Question: Am really new to this. I am trying to create a "Final Category" column primarily copying the values from column "Category 1" but there is a condition that if Category 1 is Financial but Category 2 is Real Estate, I have to copy Real Estate over instead.
I figured there should be a better condition statement than using this:
'''
df[ (df.Category 1=='Financials') & (df.Category 2=='Real Estate') ]['Final Category'] = 'Real Estate'
'''

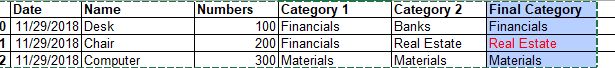
Answer: You can use <URL>:
'''
condition = df['Category 1'].eq('Financials') & df['Category 2'].eq('Real Estate')
df['Final Category'] = np.where(condition, 'Real Estate', df['Category 1'])
'''